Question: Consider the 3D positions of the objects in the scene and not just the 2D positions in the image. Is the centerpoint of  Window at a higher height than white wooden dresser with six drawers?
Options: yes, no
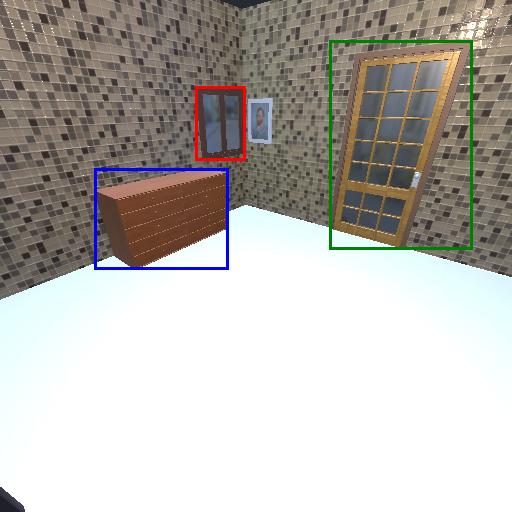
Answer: yes